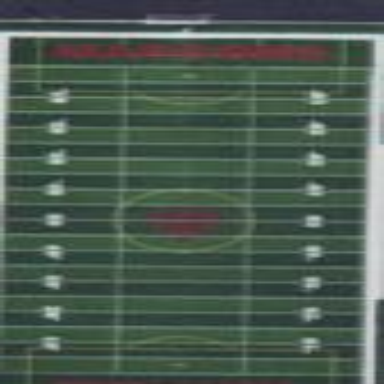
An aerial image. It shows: American football pitch for leisure and sport activities.